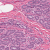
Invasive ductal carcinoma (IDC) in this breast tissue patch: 0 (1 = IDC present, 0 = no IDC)